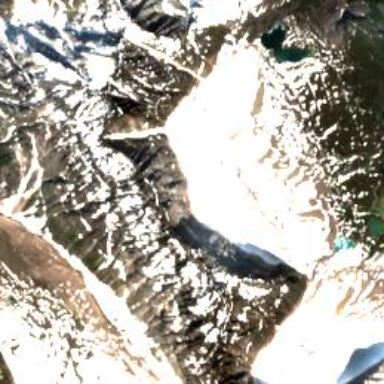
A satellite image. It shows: Stunning view of glacier.